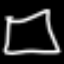
Label: square